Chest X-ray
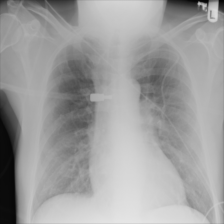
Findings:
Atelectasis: negative
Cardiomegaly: negative
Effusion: negative
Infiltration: negative
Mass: negative
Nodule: negative
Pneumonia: negative
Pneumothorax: negative
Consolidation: negative
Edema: negative
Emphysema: negative
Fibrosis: negative
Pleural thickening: negative
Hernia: negative